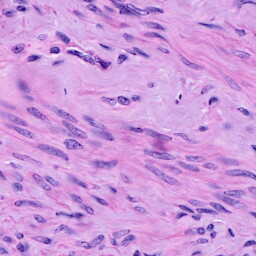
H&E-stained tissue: Cervix